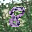
Label: 8